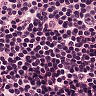
Metastatic tissue present: no